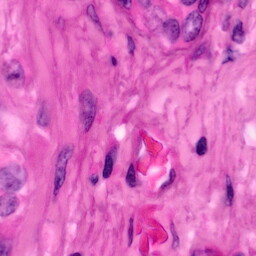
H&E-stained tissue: Pancreatic